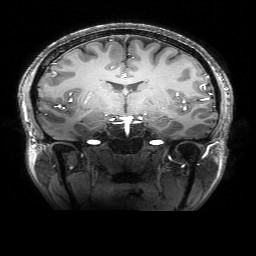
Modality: T1w
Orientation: sagittal